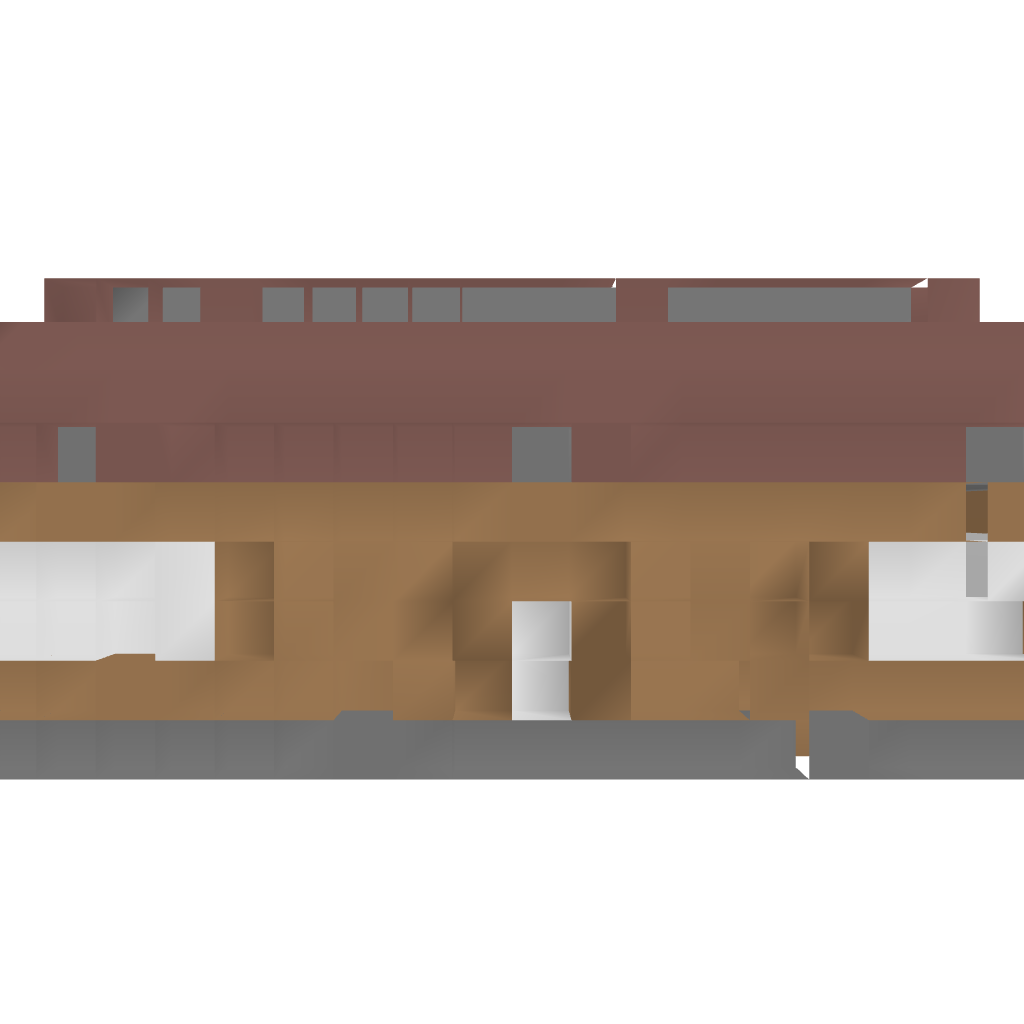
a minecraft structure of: Card Table (Primitive but Functional) bad low quality